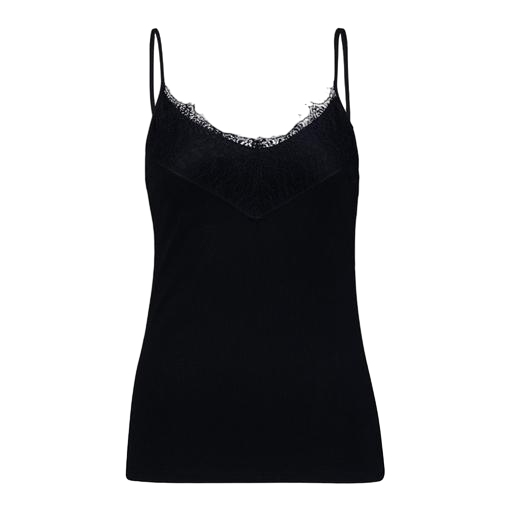
black curve cami rib lace, black dentelle lace-detail camisole, black lace-trim tank top, white background